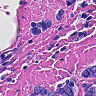
Metastatic tissue present: yes